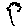
Label: flower